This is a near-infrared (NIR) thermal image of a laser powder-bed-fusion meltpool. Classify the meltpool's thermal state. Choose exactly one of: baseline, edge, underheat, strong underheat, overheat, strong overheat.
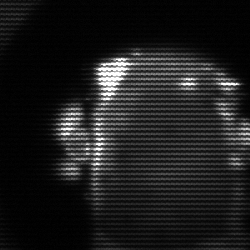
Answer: baseline